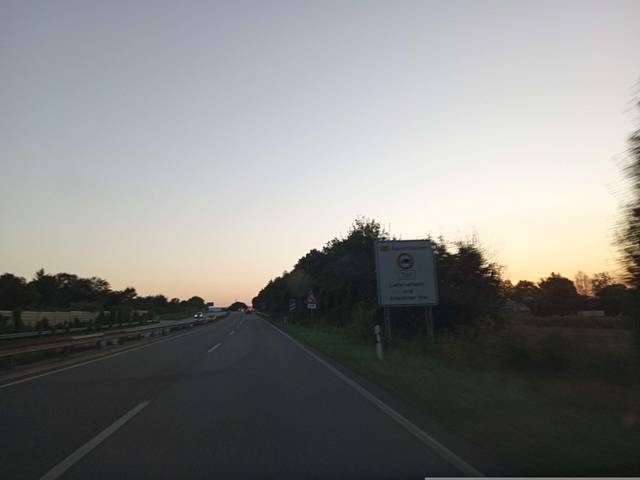
Region: Germany
Coordinates: 49.481, 8.331